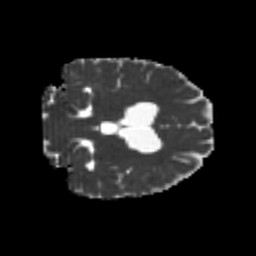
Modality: MD
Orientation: coronal
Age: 20
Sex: male
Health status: healthy
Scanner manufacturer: philips
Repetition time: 7.39 s
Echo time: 0.08599 s